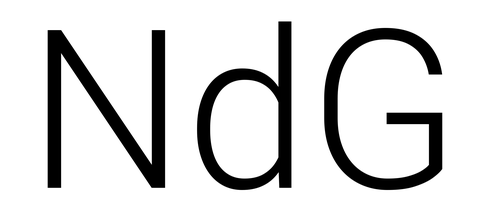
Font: Roboto_Light